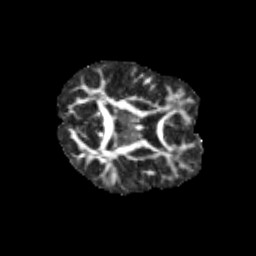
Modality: FA
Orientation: axial
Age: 12
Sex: male
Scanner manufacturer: siemens
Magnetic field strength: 3 T
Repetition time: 3.8 s
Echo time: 0.07 s